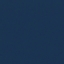
Land use / land cover: SeaLake